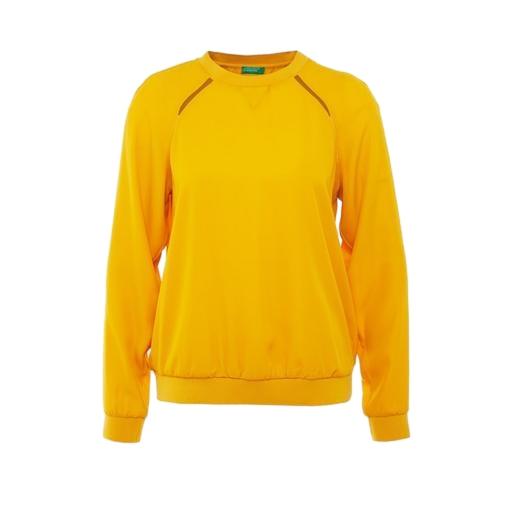
yellow sweatshirt, yellow iconic women's long-sleeved t-shirt, yellow long-sleeve t-shirt, white background